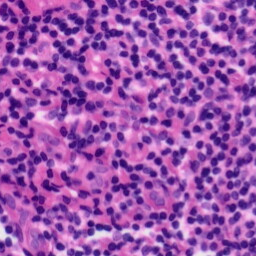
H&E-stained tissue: Tonsil